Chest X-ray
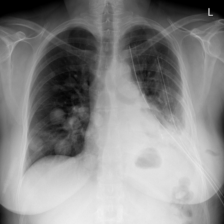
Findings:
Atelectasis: negative
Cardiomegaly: negative
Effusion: positive
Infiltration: negative
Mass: negative
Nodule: positive
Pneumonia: negative
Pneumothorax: negative
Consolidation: negative
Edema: negative
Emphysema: negative
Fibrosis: negative
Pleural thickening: negative
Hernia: negative